Field crop: maize
Growth stage: 2
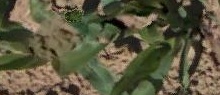
Species: maize